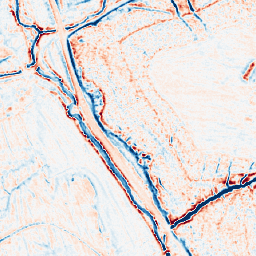
Category: multiscale
Decomposition family: dog_multiscale
Decomposition parameters: sigma_ratio: 1.4
n_scales: 4
base_sigma: 0.5
Upsampling method: area
Upsampling parameters: scale: 2
Upsampling scale: 2